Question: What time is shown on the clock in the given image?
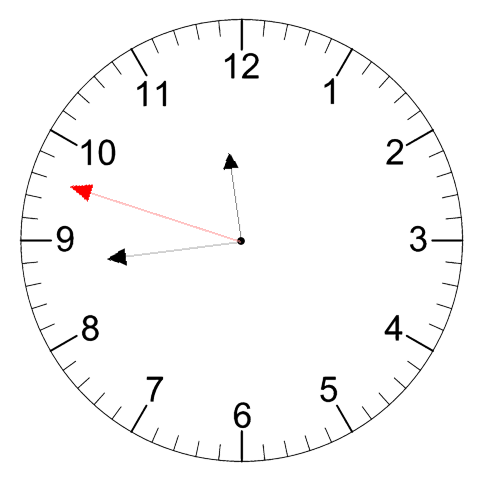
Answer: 11:43:48